Question: ## Background
I wish to add a simple ripple effect for listView items from Android Lollipop and above.
First I'd like to set it for simple rows, and then to 9-patch rows and even CardView.
## The problem
I was sure this one is going to be very easy, as it doesn't even require me to define the normal selector.
I failed to do so even for simple rows. For some reason, the ripple effect goes beyond the row's boundaries:

Not only that, but on some cases, the background of the item gets stuck on the color I've set it to be.
## The code
This is what I've tried:
'''
public class MainActivity extends ActionBarActivity {
@Override
protected void onCreate(final Bundle savedInstanceState) {
super.onCreate(savedInstanceState);
setContentView(R.layout.activity_main);
final ListView listView = (ListView) findViewById(android.R.id.list);
final LayoutInflater inflater = LayoutInflater.from(this);
listView.setAdapter(new BaseAdapter() {
@Override
public View getView(final int position, final View convertView, final ViewGroup parent) {
View rootView = convertView;
if (rootView == null) {
rootView = inflater.inflate(android.R.layout.simple_list_item_1, parent, false);
((TextView) rootView.findViewById(android.R.id.text1)).setText("Test");
}
return rootView;
}
@Override
public long getItemId(final int position) {
return 0;
}
@Override
public Object getItem(final int position) {
return null;
}
@Override
public int getCount() {
return 2;
}
});
}
}
'''
'''
<?xml version="1.0" encoding="utf-8"?>
<ListView xmlns:android="http://schemas.android.com/apk/res/android"
xmlns:tools="http://schemas.android.com/tools"
android:id="@android:id/list"
android:layout_width="match_parent"
android:layout_height="match_parent"
android:cacheColorHint="@android:color/transparent"
android:divider="@null"
android:dividerHeight="0px"
android:fadeScrollbars="false"
android:fastScrollEnabled="true"
android:listSelector="@drawable/listview_selector"
android:scrollingCache="false"
android:verticalScrollbarPosition="right" />
'''
(I have a normal selector for other Android versions)
'''
<?xml version="1.0" encoding="utf-8"?>
<ripple xmlns:android="http://schemas.android.com/apk/res/android" />
'''
## What I've tried
Aside from the simple code above, I've also tried setting the selector per item's background property, instead of using "listSelector" on the ListView, but it didn't help.
Another thing I've tried is to set the foreground of the items, but it also had the same result.
## The question
How do I fix this issue? Why does it occur? What did I do wrong?
How do I go further, to support 9-patch and even CardView ?
Also, how can I set a state for the new background, like being checked/selected ?
---
Update: The drawing outside of the view is fixed using something like this:
'''
<ripple xmlns:android="http://schemas.android.com/apk/res/android"
android:color="?attr/colorControlHighlight" >
<item android:id="@android:id/mask">
<color android:color="@color/listview_pressed" />
</item>
</ripple>
'''
Still, it has the issue of background being stuck, and I can't find how to handle the rest of the missing features (9-patch, cardView,...) .
I think the color-being-stuck has something to do with using it as the foreground of views.
---
EDIT: I see some people don't understand what the question here is about.
It's about handling the new ripple effect, while still having the older selector/CardView.
For example, here's a selector-drawble:
'''
<?xml version="1.0" encoding="utf-8"?>
<selector xmlns:android="http://schemas.android.com/apk/res/android">
<item android:drawable="..." android:state_selected="true"/>
<item android:drawable="..." android:state_activated="true"/>
<item android:drawable="..." android:state_focused="true" android:state_pressed="true"/>
<item android:drawable="..." android:state_pressed="true"/>
<item android:drawable="..."/>
</selector>
'''
This can be used as a list-selector or a background of a single view.
However, I can't find how to use it along with the ripple drawable.
I know that the ripple already takes care of some of the states, but for some, it doesn't. Plus, I can't find out how to make it handle 9-patch and CardView.
I hope now it's easier to understand the problem I have.
---
About the issue of the color of the ripple gets "stucked", I think it's because of how I made the layout. I wanted a layout which can be checked (when I decide to) and also have the effect of clicking, so this is what I made (based on <URL> :
'''
public class CheckableRelativeLayout extends RelativeLayout implements Checkable {
private boolean mChecked;
private static final String TAG = CheckableRelativeLayout.class.getCanonicalName();
private static final int[] CHECKED_STATE_SET = { android.R.attr.state_checked };
private Drawable mForegroundDrawable;
public CheckableRelativeLayout(final Context context) {
this(context, null, 0);
}
public CheckableRelativeLayout(final Context context, final AttributeSet attrs) {
this(context, attrs, 0);
}
public CheckableRelativeLayout(final Context context, final AttributeSet attrs, final int defStyle) {
super(context, attrs, defStyle);
final TypedArray a = context.obtainStyledAttributes(attrs, R.styleable.CheckableRelativeLayout, defStyle,
0);
setForeground(a.getDrawable(R.styleable.CheckableRelativeLayout_foreground));
a.recycle();
}
public void setForeground(final Drawable drawable) {
this.mForegroundDrawable = drawable;
}
public Drawable getForeground() {
return this.mForegroundDrawable;
}
@Override
protected int[] onCreateDrawableState(final int extraSpace) {
final int[] drawableState = super.onCreateDrawableState(extraSpace + 1);
if (isChecked()) {
mergeDrawableStates(drawableState, CHECKED_STATE_SET);
}
return drawableState;
}
@Override
protected void drawableStateChanged() {
super.drawableStateChanged();
final Drawable drawable = getBackground();
boolean needRedraw = false;
final int[] myDrawableState = getDrawableState();
if (drawable != null) {
drawable.setState(myDrawableState);
needRedraw = true;
}
if (mForegroundDrawable != null) {
mForegroundDrawable.setState(myDrawableState);
needRedraw = true;
}
if (needRedraw)
invalidate();
}
@Override
protected void onSizeChanged(final int width, final int height, final int oldwidth, final int oldheight) {
super.onSizeChanged(width, height, oldwidth, oldheight);
if (mForegroundDrawable != null)
mForegroundDrawable.setBounds(0, 0, width, height);
}
@Override
protected void dispatchDraw(final Canvas canvas) {
super.dispatchDraw(canvas);
if (mForegroundDrawable != null)
mForegroundDrawable.draw(canvas);
}
@Override
public boolean isChecked() {
return mChecked;
}
@Override
public void setChecked(final boolean checked) {
setChecked(checked, true);
}
public void setChecked(final boolean checked, final boolean alsoRecursively) {
mChecked = checked;
refreshDrawableState();
if (alsoRecursively)
ViewUtil.setCheckedRecursively(this, checked);
}
@Override
public void toggle() {
setChecked(!mChecked);
}
@Override
public Parcelable onSaveInstanceState() {
// Force our ancestor class to save its state
final Parcelable superState = super.onSaveInstanceState();
final SavedState savedState = new SavedState(superState);
savedState.checked = isChecked();
return savedState;
}
@TargetApi(Build.VERSION_CODES.LOLLIPOP)
@Override
public void drawableHotspotChanged(final float x, final float y) {
super.drawableHotspotChanged(x, y);
if (mForegroundDrawable != null) {
mForegroundDrawable.setHotspot(x, y);
}
}
@Override
public void onRestoreInstanceState(final Parcelable state) {
final SavedState savedState = (SavedState) state;
super.onRestoreInstanceState(savedState.getSuperState());
setChecked(savedState.checked);
requestLayout();
}
// /////////////
// SavedState //
// /////////////
private static class SavedState extends BaseSavedState {
boolean checked;
SavedState(final Parcelable superState) {
super(superState);
}
private SavedState(final Parcel in) {
super(in);
checked = (Boolean) in.readValue(null);
}
@Override
public void writeToParcel(final Parcel out, final int flags) {
super.writeToParcel(out, flags);
out.writeValue(checked);
}
@Override
public String toString() {
return TAG + ".SavedState{" + Integer.toHexString(System.identityHashCode(this)) + " checked=" + checked
+ "}";
}
@SuppressWarnings("unused")
public static final Parcelable.Creator<SavedState> CREATOR = new Parcelable.Creator<SavedState>() {
@Override
public SavedState createFromParcel(final Parcel in) {
return new SavedState(in);
}
@Override
public SavedState[] newArray(final int size) {
return new SavedState[size];
}
};
}
}
'''
EDIT: the fix was to add the next lines for the layout I've made:
'''
@SuppressLint("ClickableViewAccessibility")
@TargetApi(Build.VERSION_CODES.LOLLIPOP)
@Override
public boolean onTouchEvent(final MotionEvent e) {
if (Build.VERSION.SDK_INT >= Build.VERSION_CODES.LOLLIPOP && //
e.getActionMasked() == MotionEvent.ACTION_DOWN && //
mForeground != null)
mForeground.setHotspot(e.getX(), e.getY());
return super.onTouchEvent(e);
}
'''
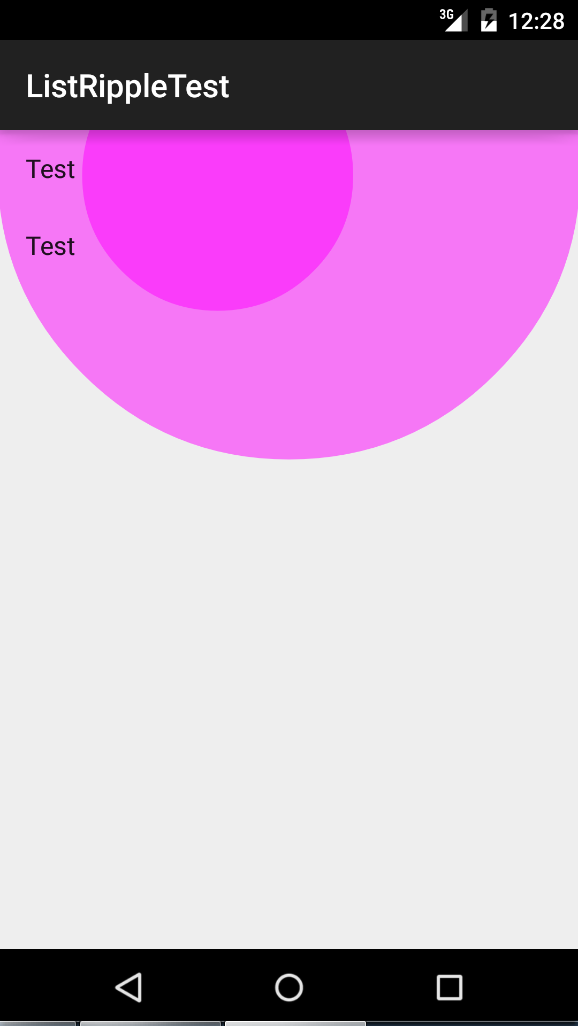
Answer: 'RippleDrawable' extends 'LayerDrawable'. Touch feedback drawable may contain multiple child layers, including a special mask layer that is not drawn to the screen. A single layer may be set as the mask by specifying its 'android:id' value as 'mask'. The second layer can be 'StateListDrawable'.
For example, here is our 'StateListDrawable' resource with name 'item_selectable.xml':
'''
<?xml version="1.0" encoding="utf-8"?>
<selector xmlns:android="http://schemas.android.com/apk/res/android">
<item android:drawable="..." android:state_selected="true"/>
<item android:drawable="..." android:state_activated="true"/>
<item android:drawable="..." android:state_focused="true" android:state_pressed="true"/>
<item android:drawable="..." android:state_pressed="true"/>
<item android:drawable="..."/>
</selector>
'''
To achieve ripple effect along with selectors we can set drawable above as a layer of 'RippleDrawable' with name 'list_selector_ripple.xml':
'''
<?xml version="1.0" encoding="utf-8"?>
<ripple xmlns:android="http://schemas.android.com/apk/res/android"
android:color="@color/colorControlHighlight">
<item android:id="@android:id/mask">
<color android:color="@android:color/white"/>
</item>
<item android:drawable="@drawable/item_selectable"/>
</ripple>
'''
1) To use this drawable with 'CardView' just set it as 'android:foreground', like this:
'''
<android.support.v7.widget.CardView
...
android:foreground="@drawable/list_selector_ripple"
/>
'''
2) To make the ripple effect works within the bounds of the 9-patch we should set this 9-patch drawable as mask of ripple drawable ('list_selector_ripple_nine_patch.xml'):
'''
<?xml version="1.0" encoding="utf-8"?>
<ripple xmlns:android="http://schemas.android.com/apk/res/android"
android:color="@color/colorControlHighlight">
<item android:id="@android:id/mask" android:drawable="@drawable/your_nine_patch" />
<item android:drawable="@drawable/your_nine_patch" />
</ripple>
'''
Then set the background of view:
'''
<LinearLayout
...
android:background="@drawable/list_selector_ripple_nine_patch"
/>
'''